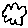
Label: cloud